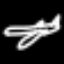
Label: airplane